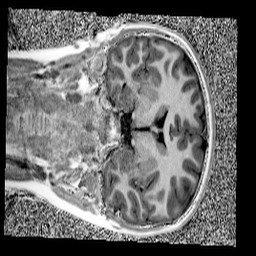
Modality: UNIT1
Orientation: coronal
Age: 9
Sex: female
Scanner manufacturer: siemens
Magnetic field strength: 3 T
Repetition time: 4 s
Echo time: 0.00303 s